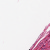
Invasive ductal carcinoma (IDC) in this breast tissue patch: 0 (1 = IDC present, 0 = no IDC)